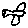
Label: bird